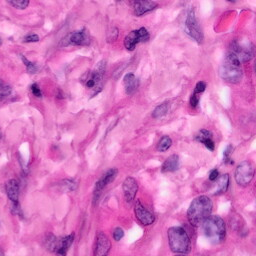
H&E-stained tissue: Pancreatic